Field crop: maize
Growth stage: 2
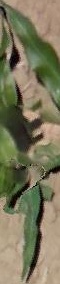
Species: maize